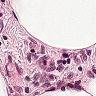
Metastatic tissue present: no